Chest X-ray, PA view. Patient: 35 years old, sex M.
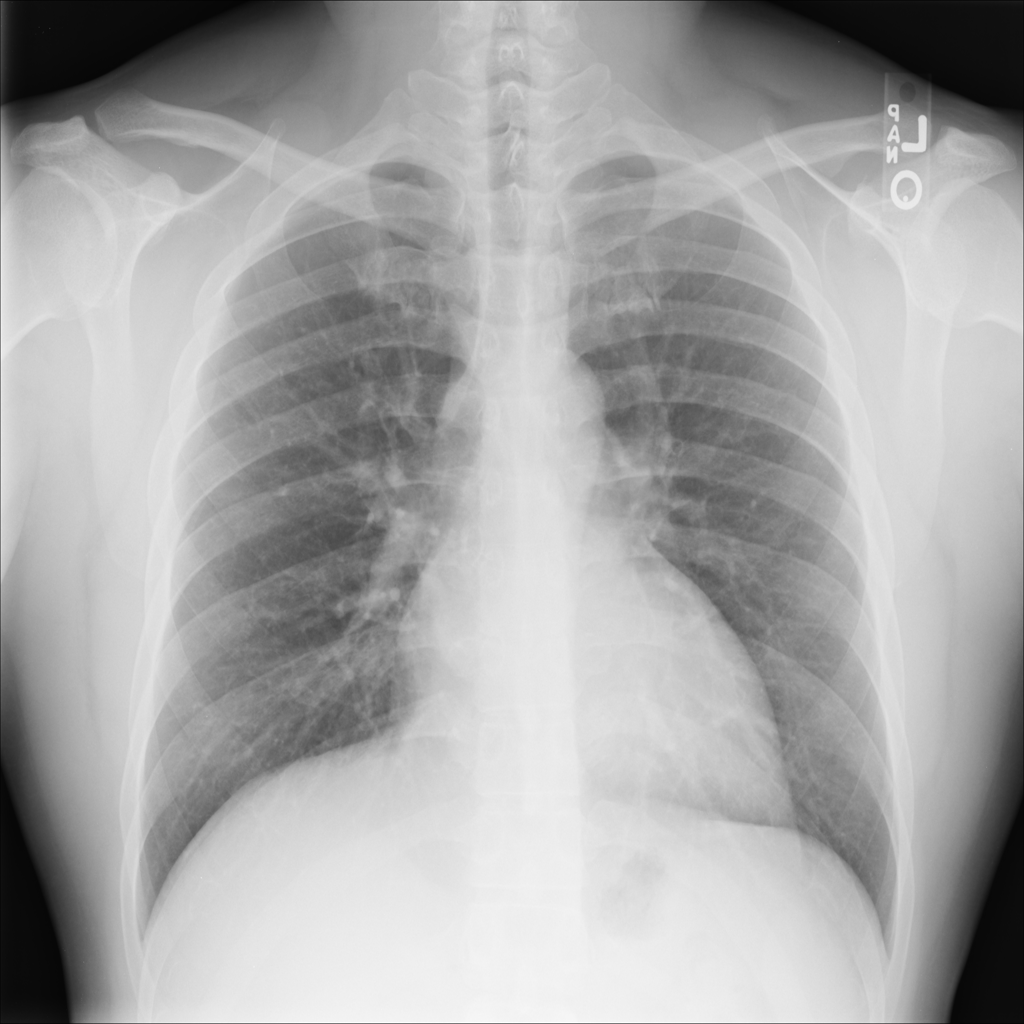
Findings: No Finding